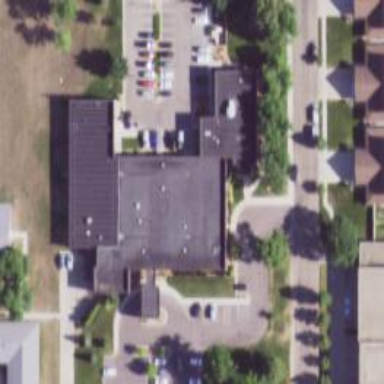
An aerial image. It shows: Building.